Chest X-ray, PA view. Patient: 47 years old, sex M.
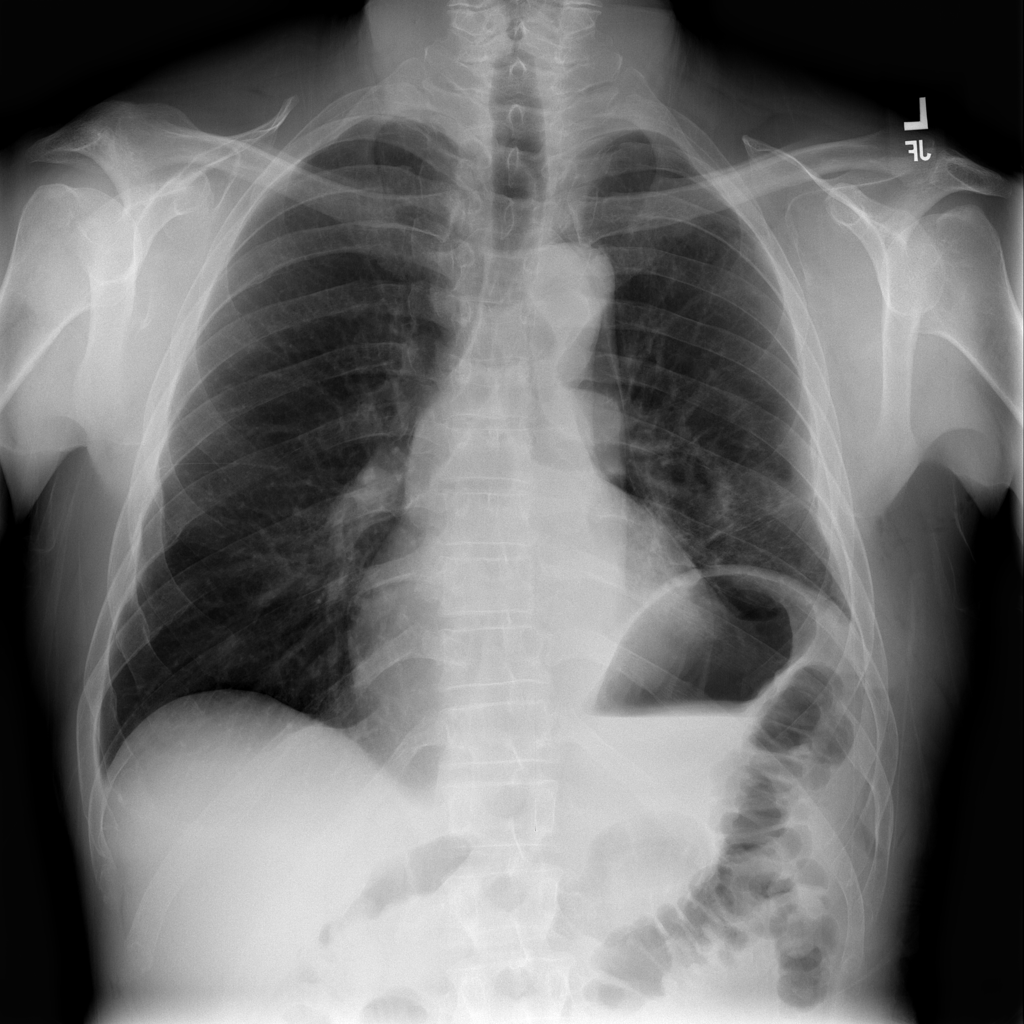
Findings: Pneumothorax